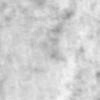
Label: no_change